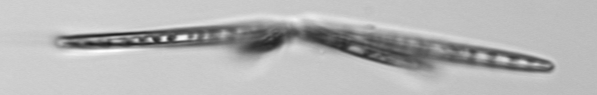
Label: Thalassionema